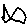
Label: fish